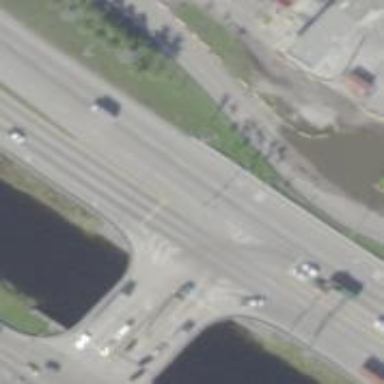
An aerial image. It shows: Trunk link highway.